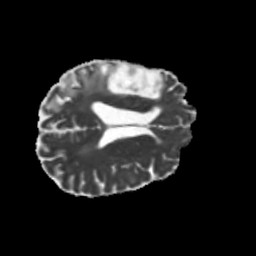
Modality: MD
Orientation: axial
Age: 56
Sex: male
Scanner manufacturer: siemens
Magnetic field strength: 3 T
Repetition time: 5.25 s
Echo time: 0.08 s